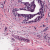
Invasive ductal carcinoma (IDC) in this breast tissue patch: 1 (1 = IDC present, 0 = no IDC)